Question: Why is it in Java that when I try to move my window from the side of the screen to the center, then entire JPanel doesn't repaint it self?
Example: This is what happened when I tried to drag the window from the side of the screen (so only about half of the window was visible) to the center:

If I add a component listener and then put 'repaint()' in the 'componentMoved' method, it will work fine, but then it will repaint every time the window is moved.
Relevant code:
'''
import java.awt.BorderLayout;
import java.awt.Color;
import java.awt.Graphics;
import java.awt.Graphics2D;
import java.awt.event.ComponentEvent;
import java.awt.event.ComponentListener;
import javax.swing.JFrame;
import javax.swing.JPanel;
public class TEST extends JFrame
{
public TEST()
{
super ("TEST!");
setSize (500,400);
setLocationRelativeTo(null);
setContentPane(new MyPanel());
addComponentListener(this);
}
class MyPanel extends JPanel
{
public void paintComponent (Graphics g)
{
super.paintComponent(g);
Graphics g2d = (Graphics2D) g;
int R = (int)(Math.random()*256);
int G = (int)(Math.random()*256);
int B= (int)(Math.random()*256);
Color color = new Color(R, G, B);
g2d.setColor(color);
g2d.fillOval(0, 0, getWidth(), getHeight());
}
}
public static void main (String[] args)
{
TEST t = new TEST();
t.setVisible(true);
}
}
'''
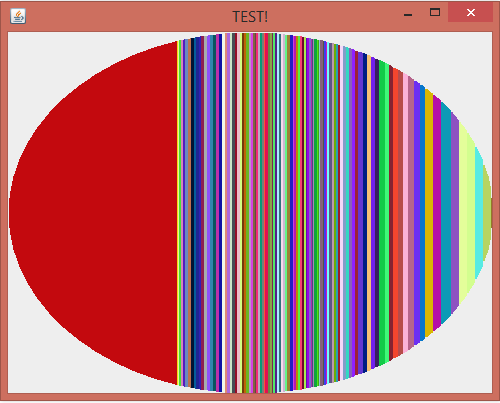
Answer: Interesting, I've never noticed this before.
When you drag the frame outside the bounds of the desktop nothing happens. However, when you drag the frame back towards the center the component is repainted but with a clipped painting area. Depending on how fast you move the frame the clip width (assuming horizontal dragging) could be a couple of pixels or many pixels wide.
You can verify this by adding the following in your paintComponent() method:
'''
System.out.println(g.getClipBounds());
'''
This obviously is controlled by the Swing painting mechanism and is not something we can control.
The solution is to NOT change the painting color every time the paintComponent() method is called, because as you have noticed you can't control when paintComponent() is called. So make the color of the oval a property of your class and generate the random color when the class is created.